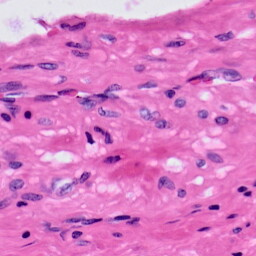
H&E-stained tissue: Prostate